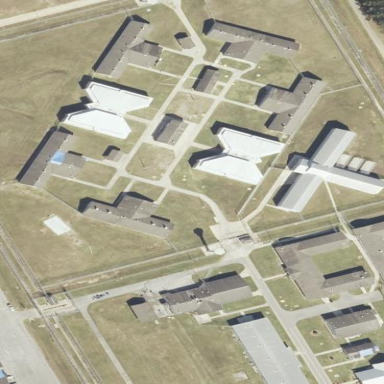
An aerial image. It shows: Prison with wall around it.